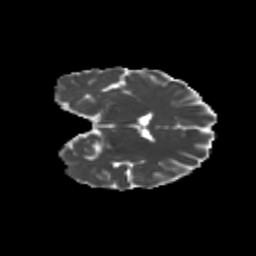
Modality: MD
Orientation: coronal
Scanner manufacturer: siemens
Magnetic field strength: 3 T
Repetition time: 9.2 s
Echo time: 0.084 s